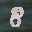
Label: 8